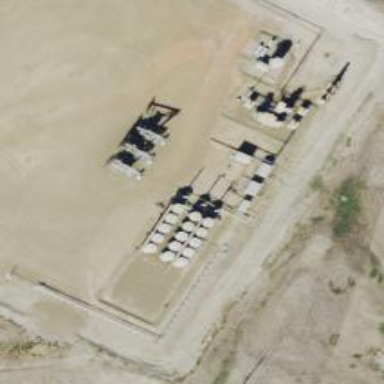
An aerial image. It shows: Storage tank with man-made structure.